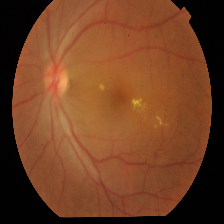
Diabetic retinopathy grade: Proliferative DR